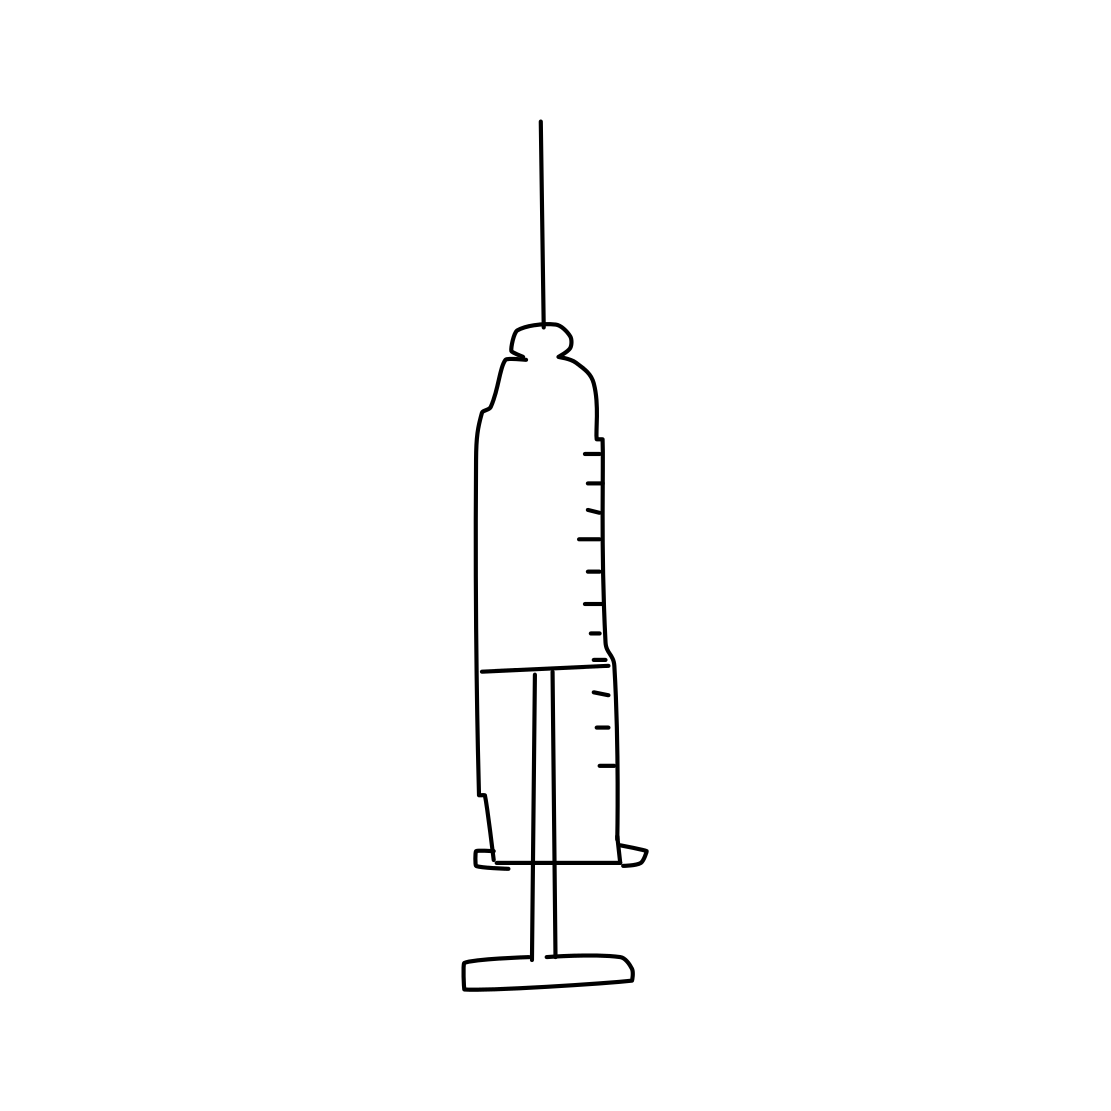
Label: syringe